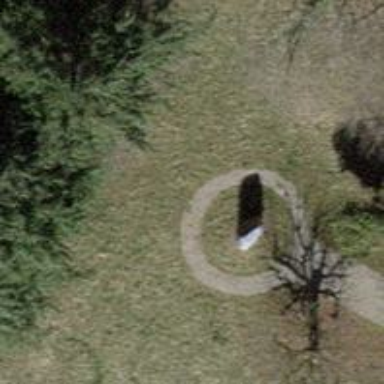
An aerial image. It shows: Stone memorial with historical significance.